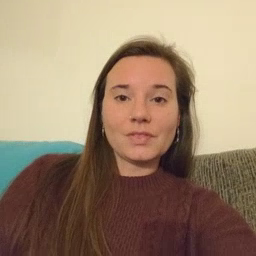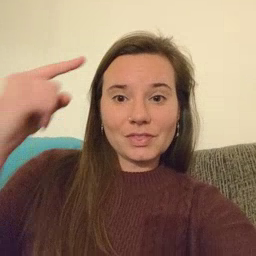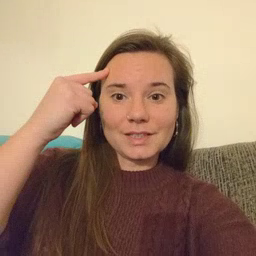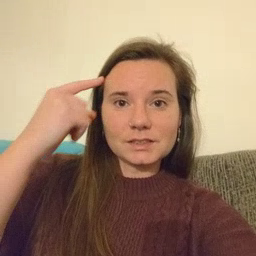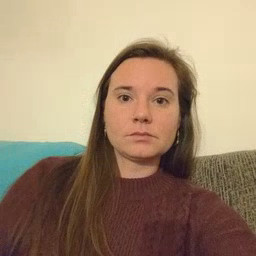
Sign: think